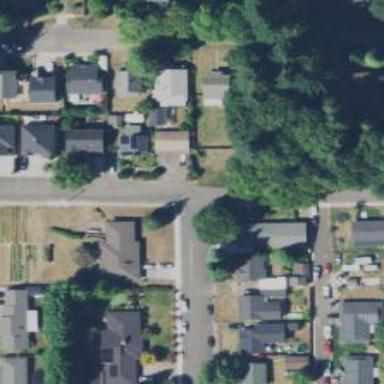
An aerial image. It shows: Residential road with sidewalk on the left side.